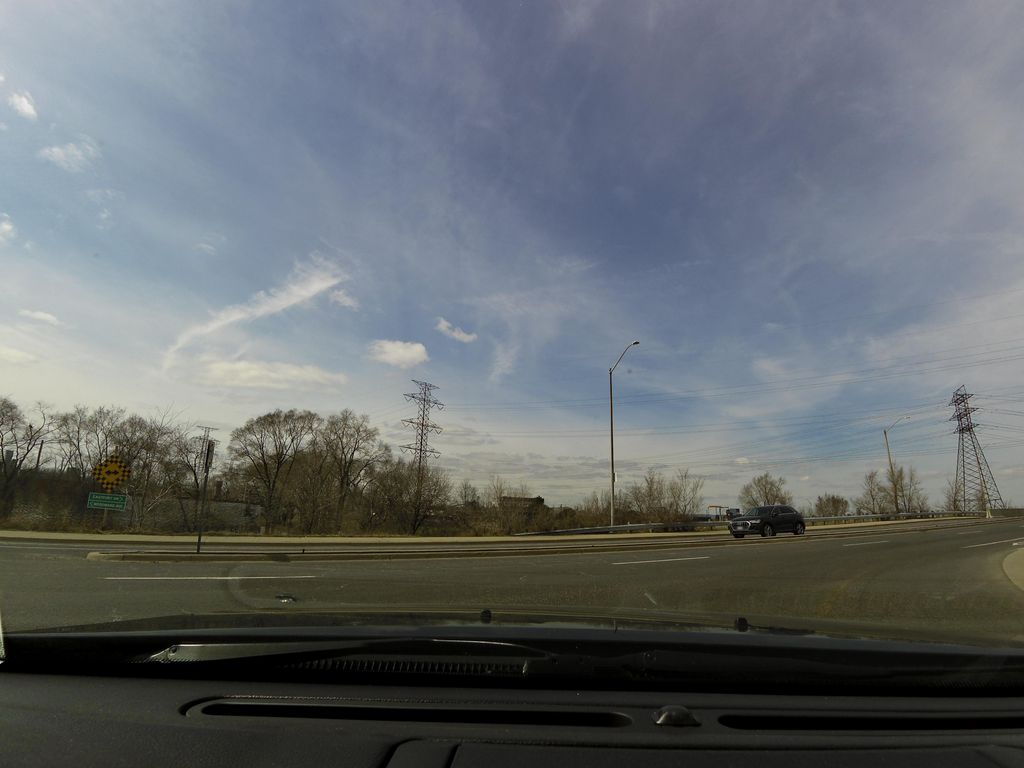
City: hamilton